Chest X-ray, PA view. Patient: 65 years old, sex F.
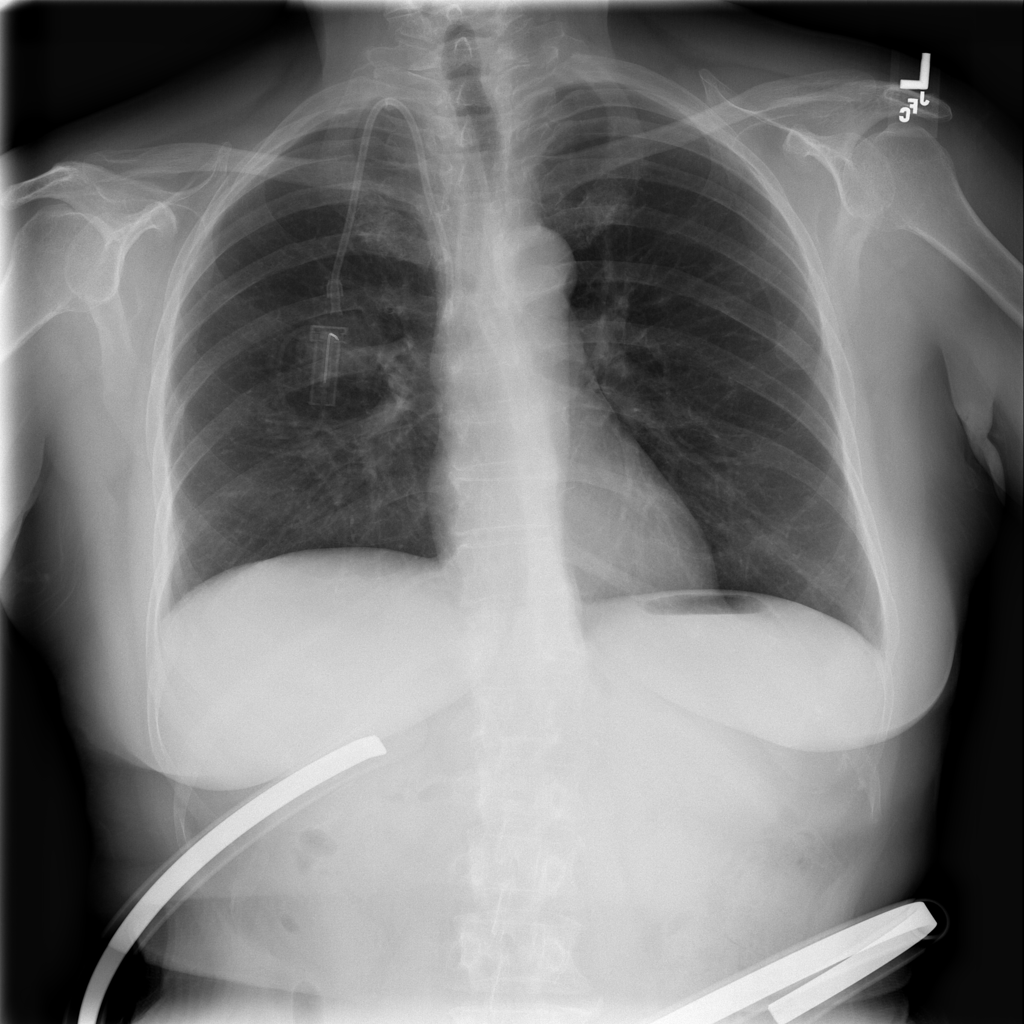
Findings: No Finding